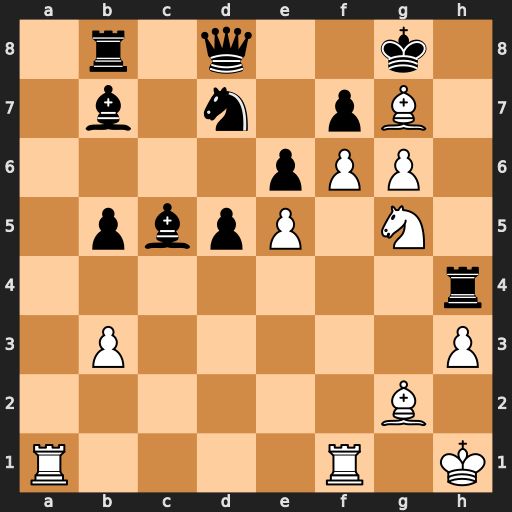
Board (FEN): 1r1q2k1/1b1n1pB1/4pPP1/1pbpP1N1/7r/1P5P/6B1/R4R1K
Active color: w
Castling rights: -
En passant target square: -
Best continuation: gxf7#